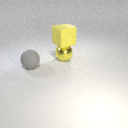
large yellow rubber cube above large yellow metal sphere